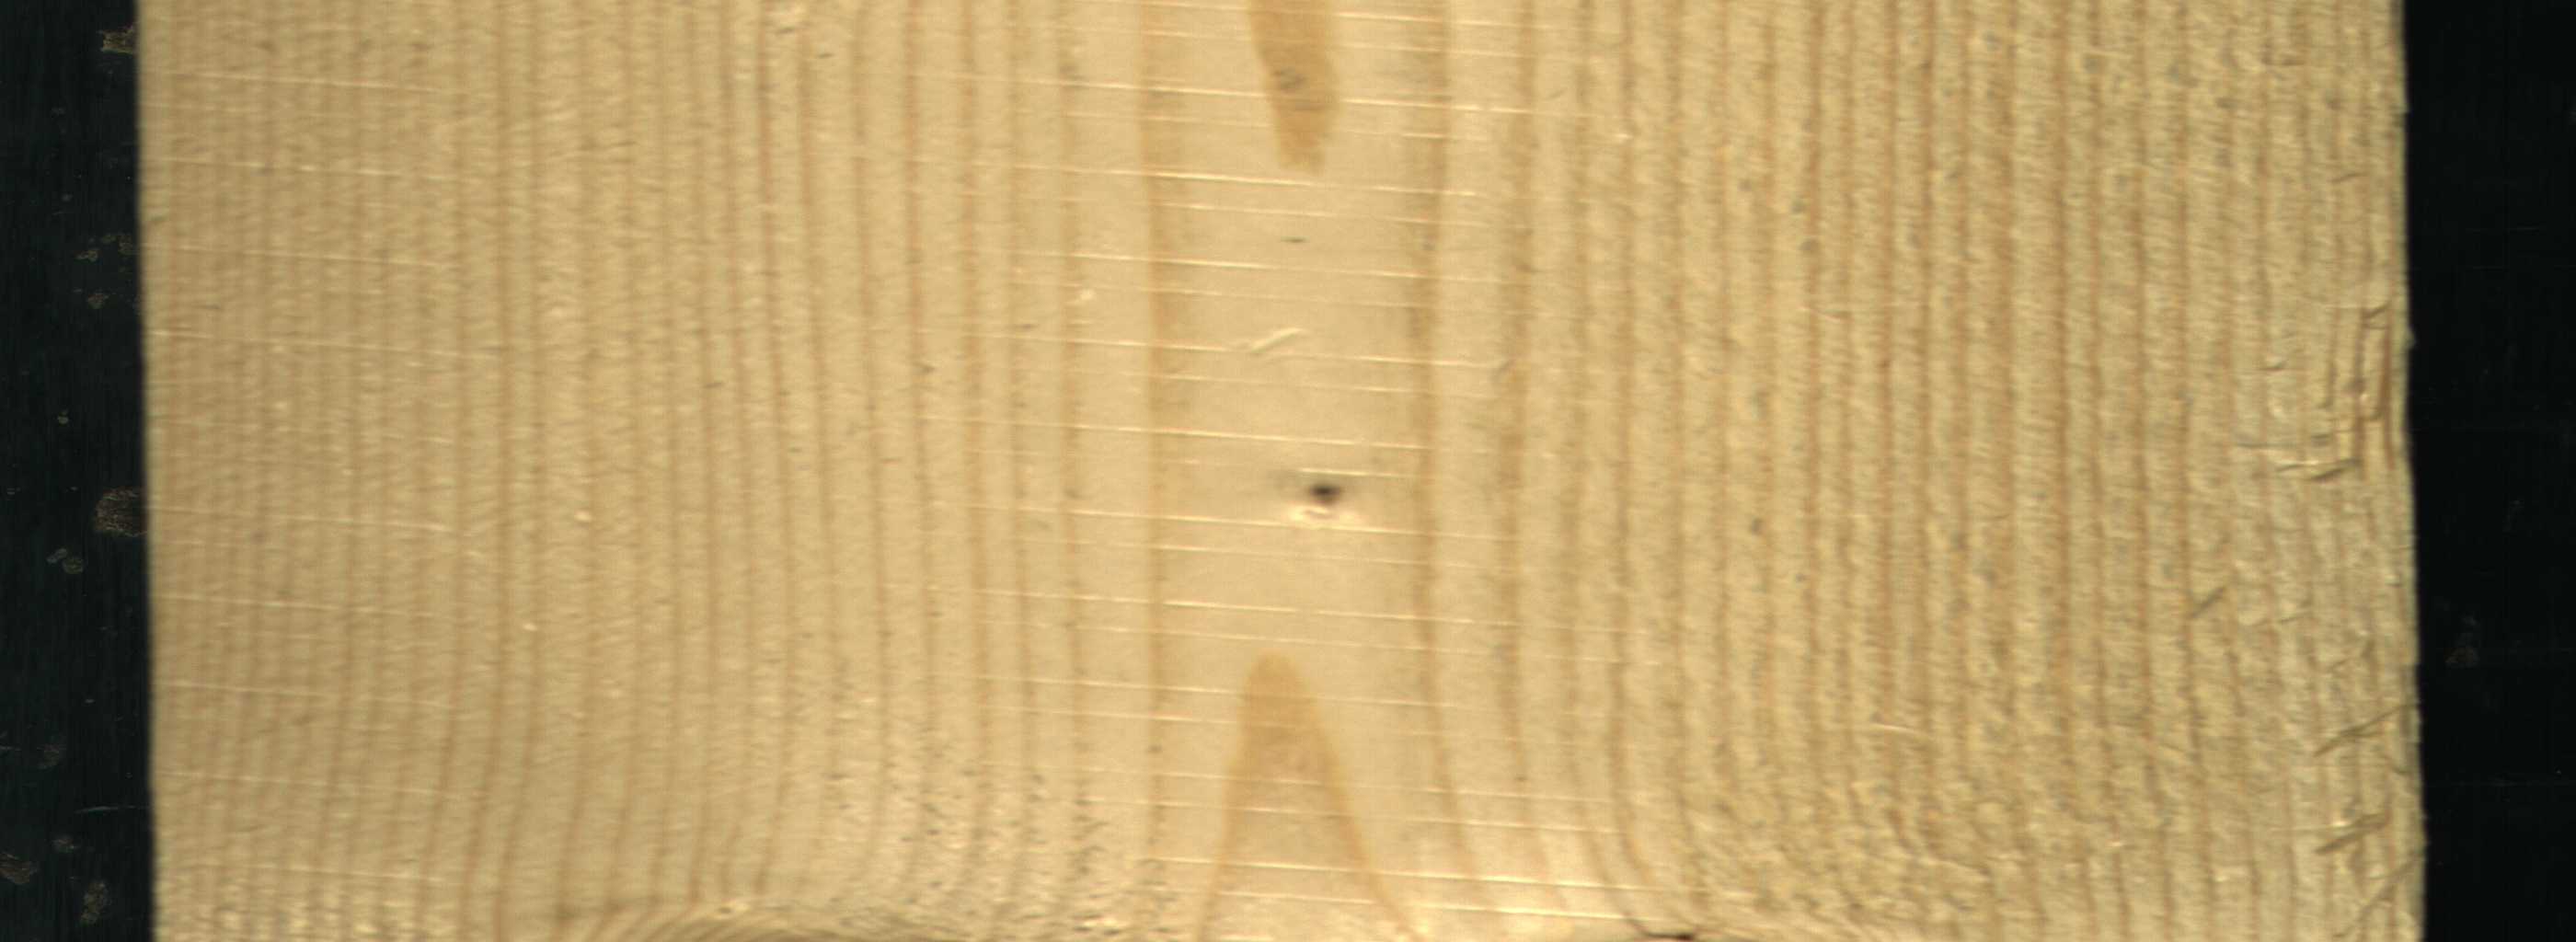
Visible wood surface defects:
Live_Knot